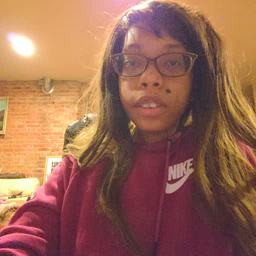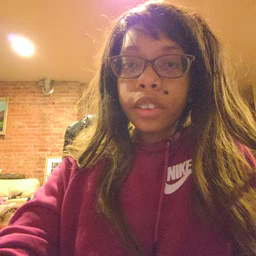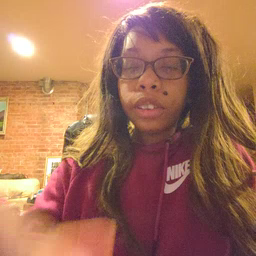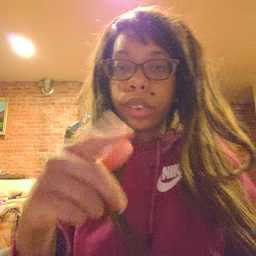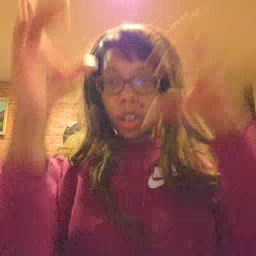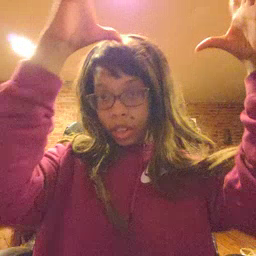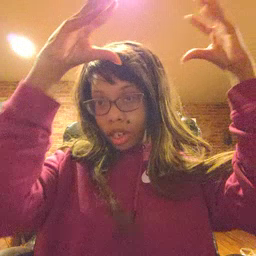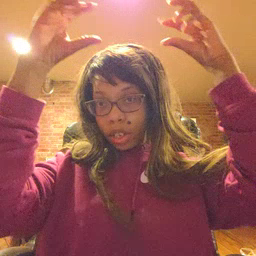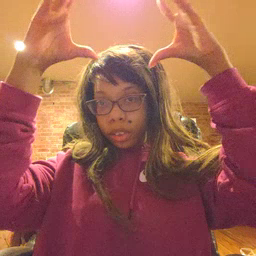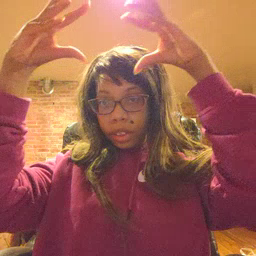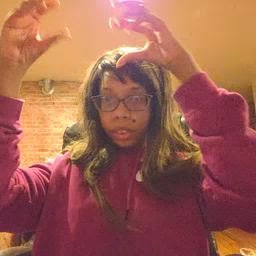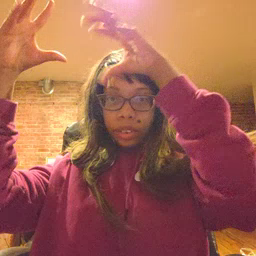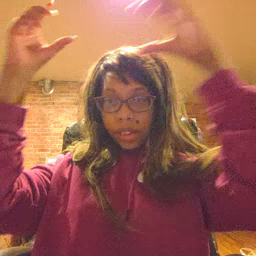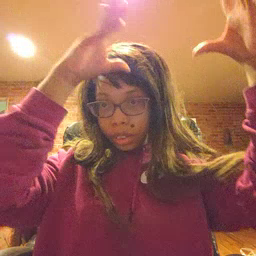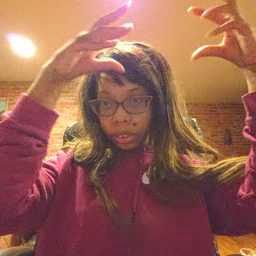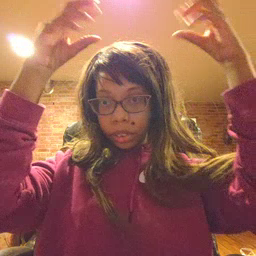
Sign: cloud